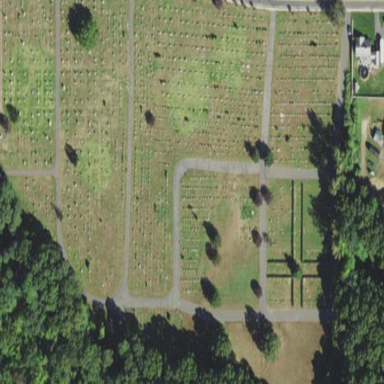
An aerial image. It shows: Cemetery area categorized as cemetery.